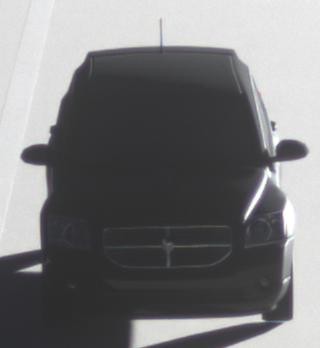
Make: Dodge
Model: Caliber 1.8
Detailed model: Caliber
Model produced from: 2006/06
Model produced until: 2009/03
Doors: 5
Color: black
Road condition: dry road
Daytime: sunrise or sunset
Contrast: high contrast